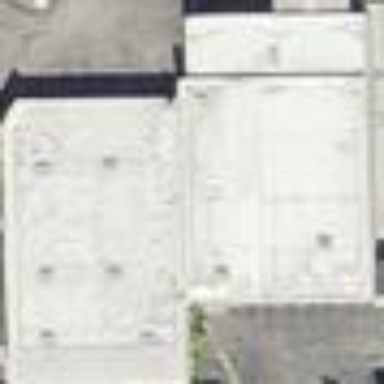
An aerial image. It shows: Building.